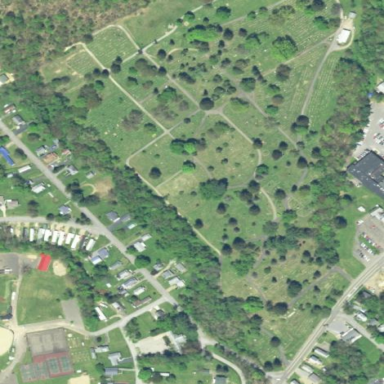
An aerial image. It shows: Cemetery.